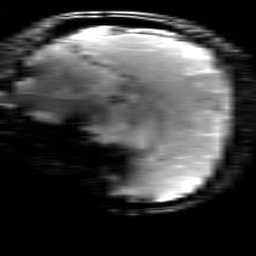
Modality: T2starw
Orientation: sagittal
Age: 22
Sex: female
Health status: healthy
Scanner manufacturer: siemens
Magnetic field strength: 3 T
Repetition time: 0.7 s
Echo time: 0.02 s